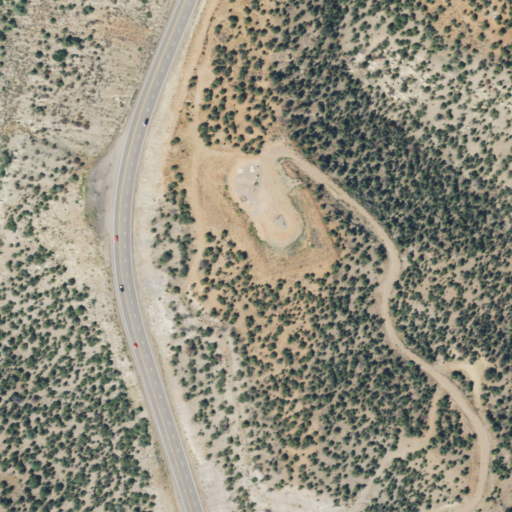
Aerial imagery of mountain in Colorado named Bondad Hill containing evergreen forest, shrub, medium intensity development, low intensity development, woody wetlands, and open development